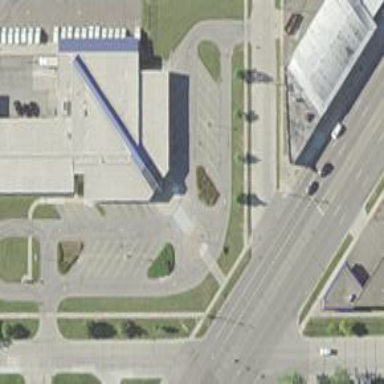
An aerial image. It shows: Post office building.